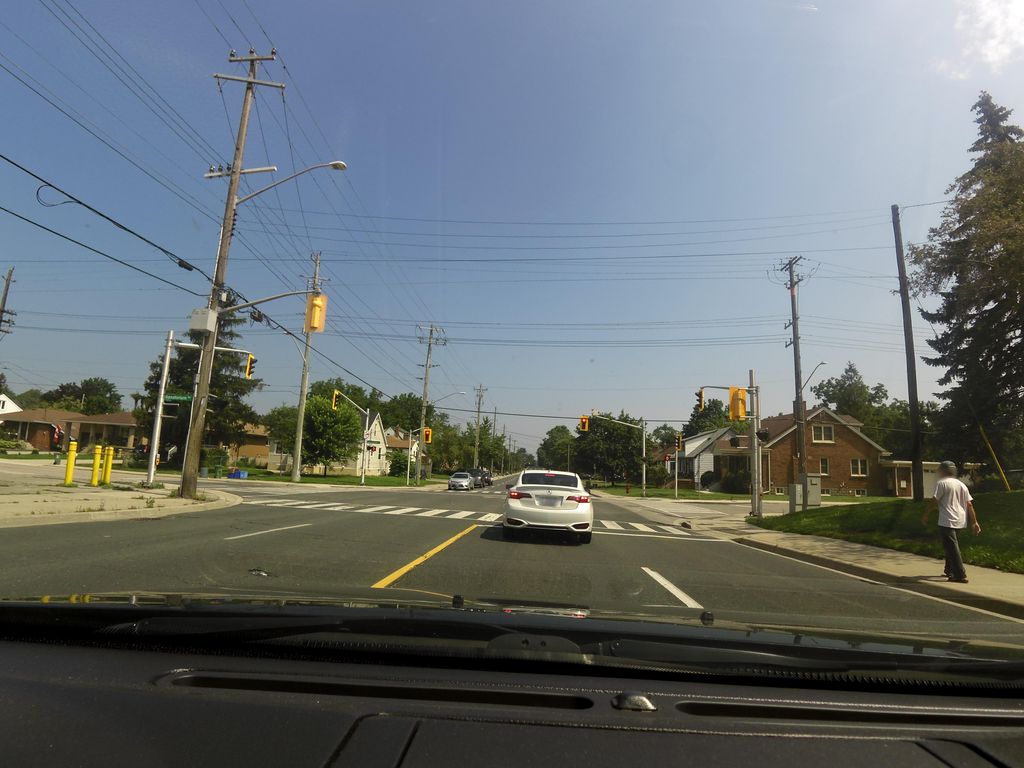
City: hamilton